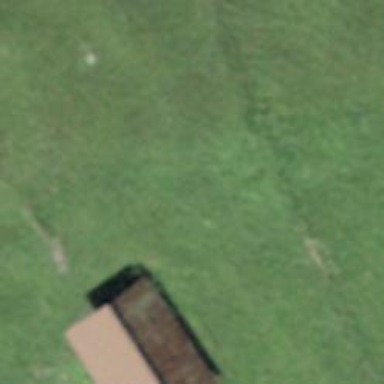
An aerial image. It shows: Cabin.